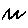
Label: zigzag